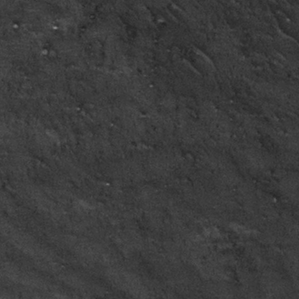
Label: frost